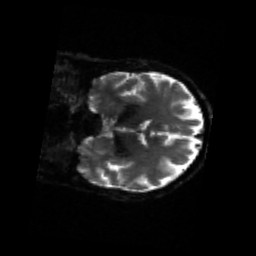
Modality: sbref
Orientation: coronal
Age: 62
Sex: male
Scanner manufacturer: siemens
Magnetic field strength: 3 T
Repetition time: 4.71 s
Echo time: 0.0906 s